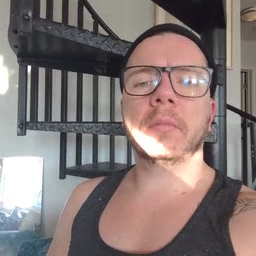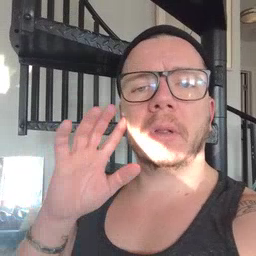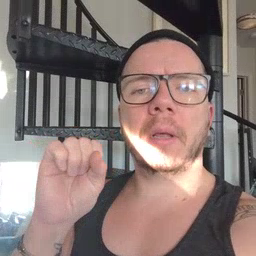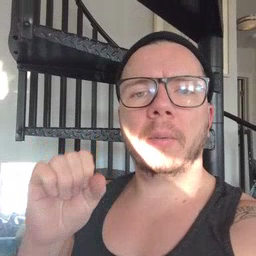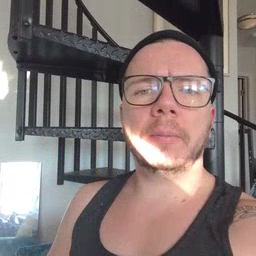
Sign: loud